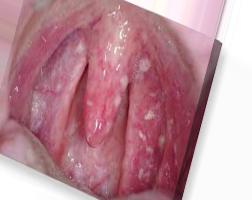
Condition: Mouth Ulcer